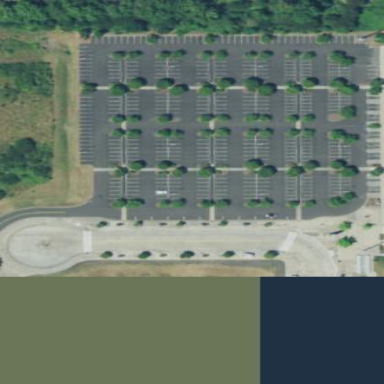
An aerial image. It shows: Parking area with park and ride facility.